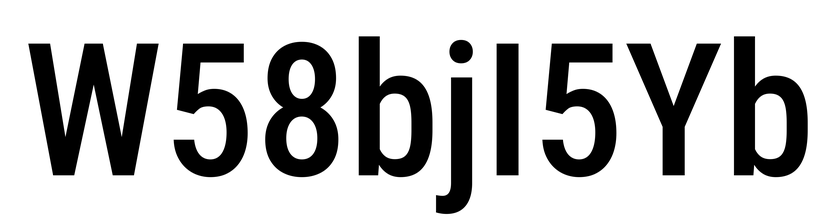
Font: Roboto_Condensed_Medium